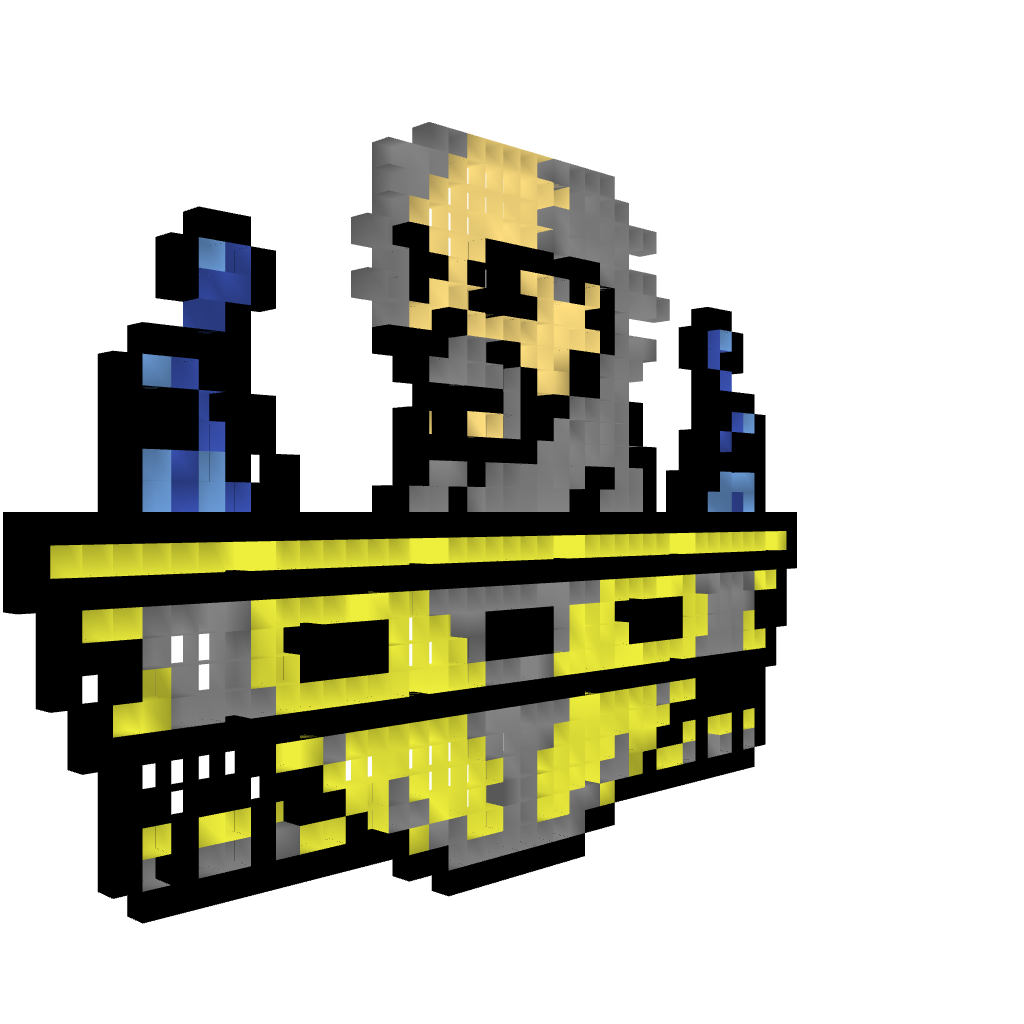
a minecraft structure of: Dr Wily high quality